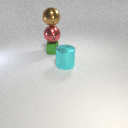
small green metal cube below large brown metal sphere